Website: bh-photo
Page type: gifting
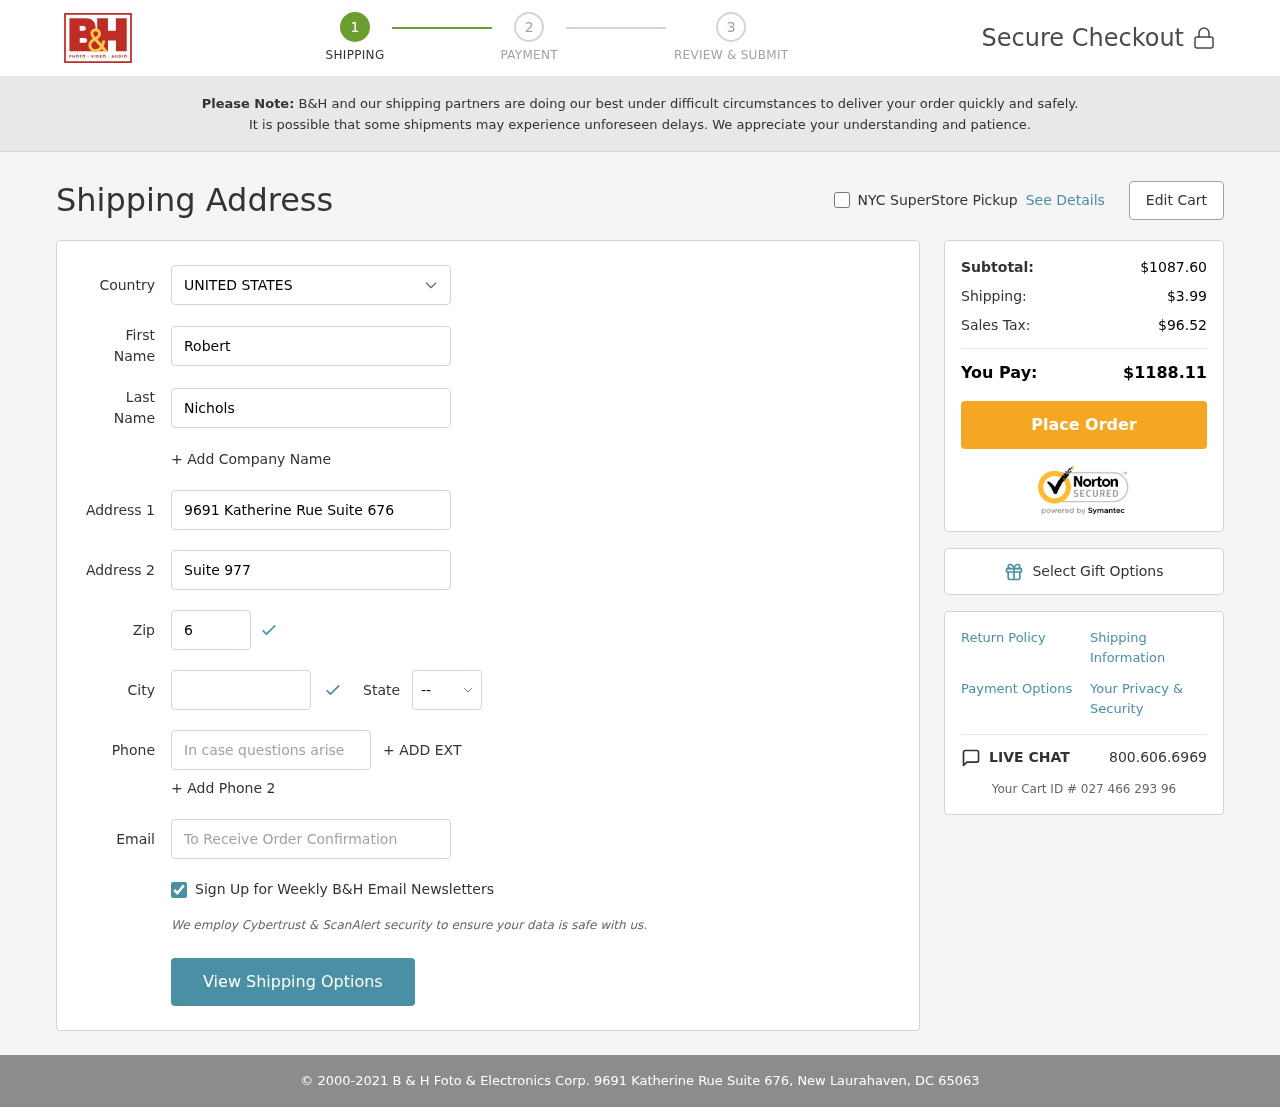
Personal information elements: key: PII_CITY
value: New Laurahaven
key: PII_COUNTRY
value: United States
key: PII_EMAIL
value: robert.nichols@hotmail.com
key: PII_FIRSTNAME
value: Robert
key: PII_LASTNAME
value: Nichols
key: PII_PHONE
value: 2763455136
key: PII_POSTCODE
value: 65063
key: PII_STATE_ABBR
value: DC
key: PII_STREET
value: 9691 Katherine Rue Suite 676
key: PII_STREET2
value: Suite 977
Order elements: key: ORDER_SUBTOTAL
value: $1087.60
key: ORDER_SHIPPING_COST
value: $3.99
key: ORDER_TAX
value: $96.52
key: ORDER_TOTAL
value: $1188.11
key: ORDER_ID
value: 027 466 293 96